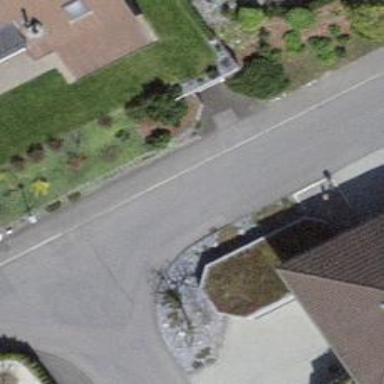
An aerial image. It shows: Sidewalk.